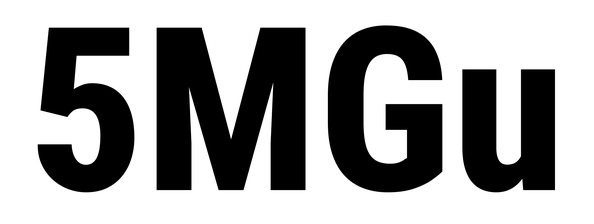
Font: Roboto_Condensed_ExtraBold